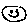
Label: smiley face